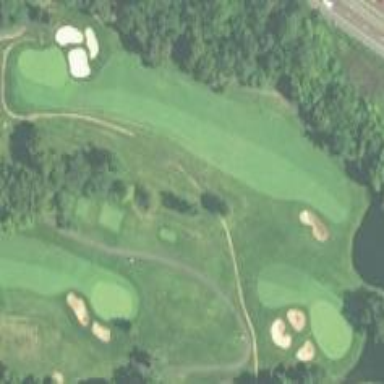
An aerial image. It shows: Rough grassy area used for golf.